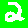
Digit: 2